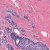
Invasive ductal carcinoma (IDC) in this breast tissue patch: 1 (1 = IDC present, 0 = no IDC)